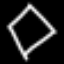
Label: diamond